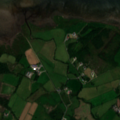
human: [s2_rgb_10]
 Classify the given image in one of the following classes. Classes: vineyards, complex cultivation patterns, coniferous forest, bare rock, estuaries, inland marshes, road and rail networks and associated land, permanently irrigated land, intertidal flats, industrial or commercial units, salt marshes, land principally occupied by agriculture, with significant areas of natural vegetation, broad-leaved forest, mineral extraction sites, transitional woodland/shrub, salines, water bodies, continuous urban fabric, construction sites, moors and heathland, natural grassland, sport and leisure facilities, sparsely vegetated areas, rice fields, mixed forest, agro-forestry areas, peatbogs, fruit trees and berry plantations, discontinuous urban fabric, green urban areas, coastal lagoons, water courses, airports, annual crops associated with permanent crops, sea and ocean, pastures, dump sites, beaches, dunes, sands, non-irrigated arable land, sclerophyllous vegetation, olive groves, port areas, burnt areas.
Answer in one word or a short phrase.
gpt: pastures, transitional woodland/shrub, intertidal flats